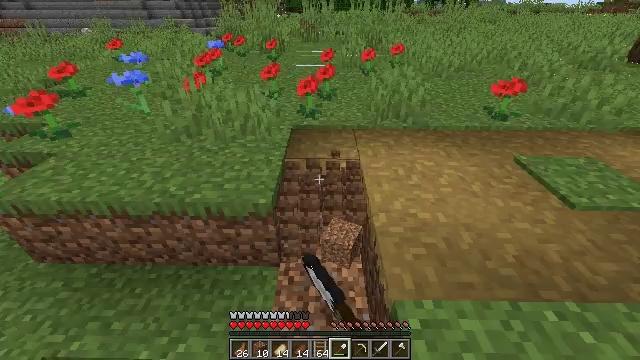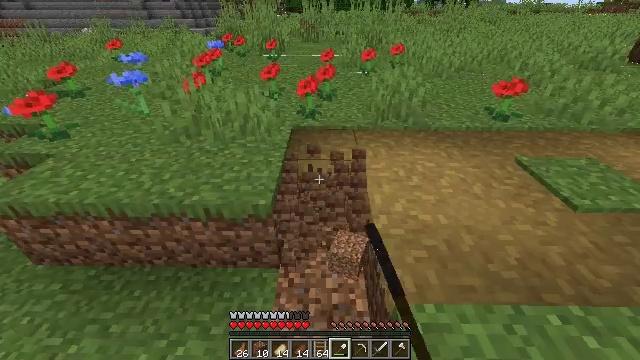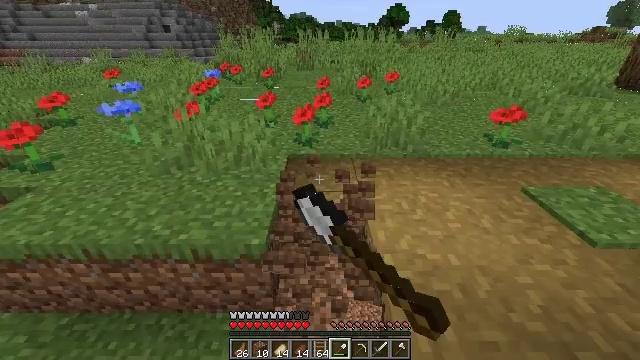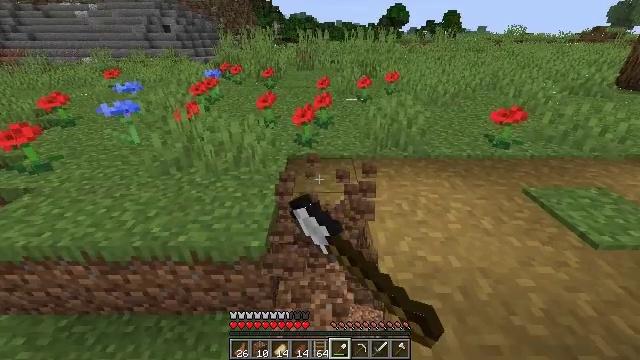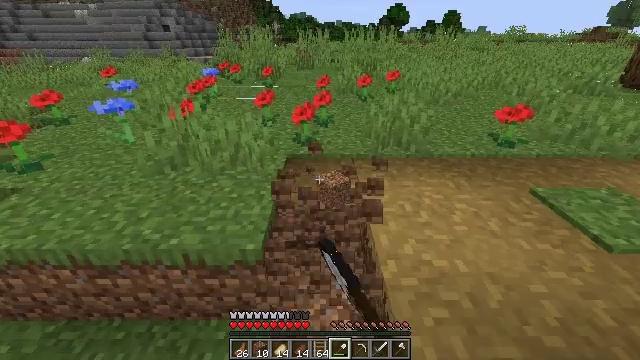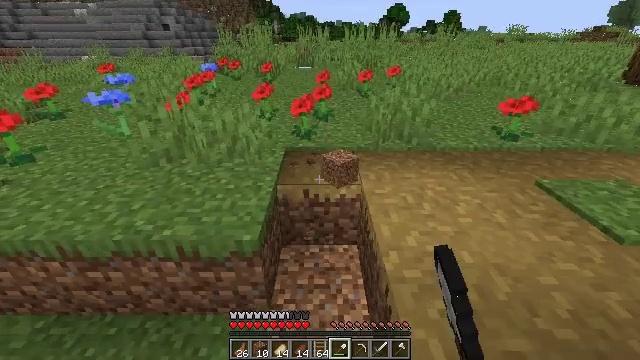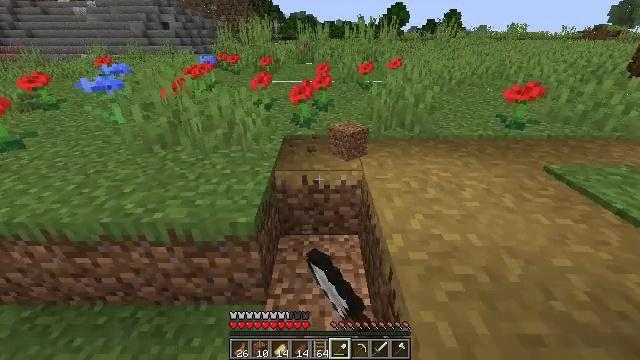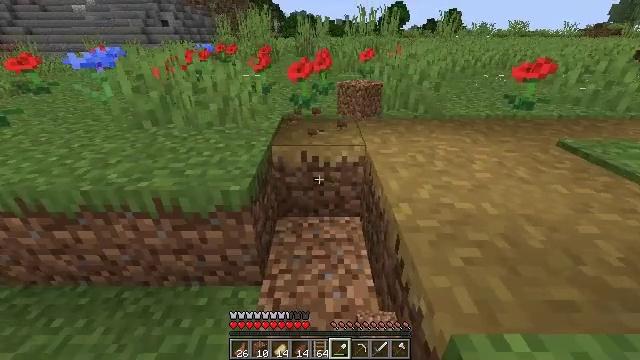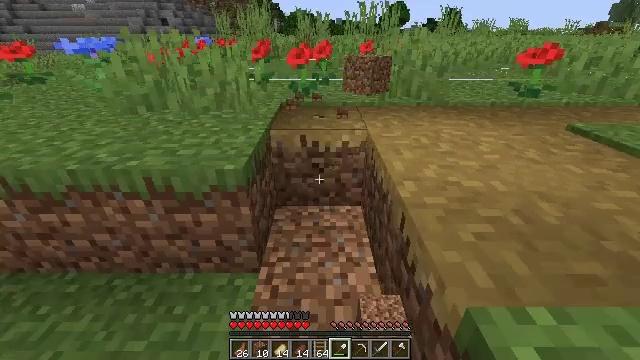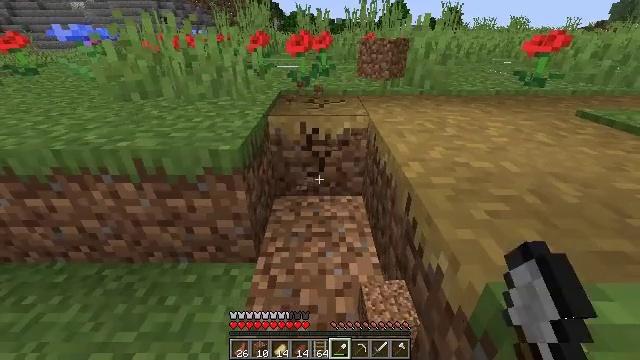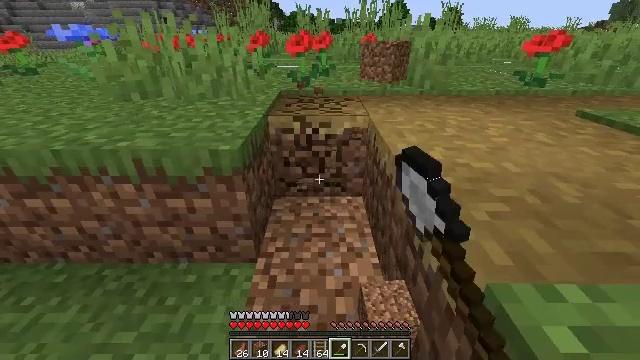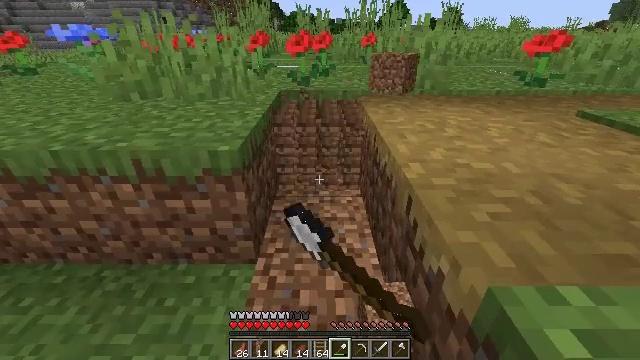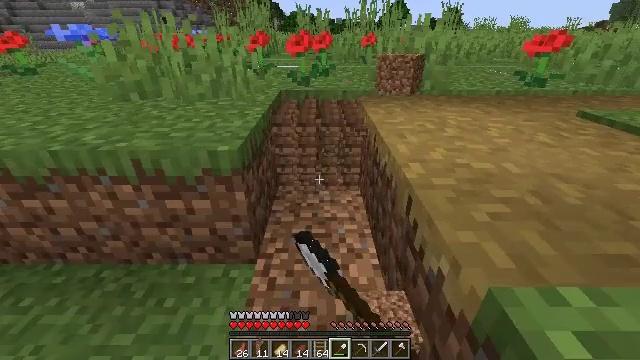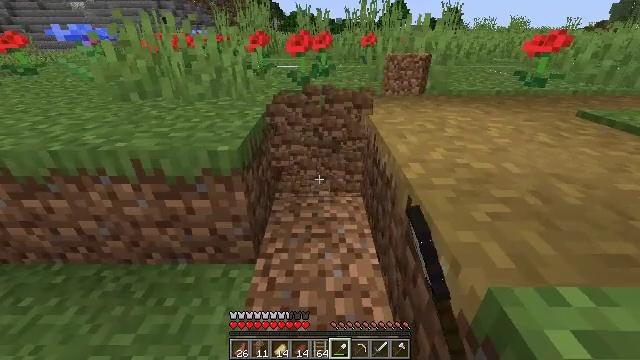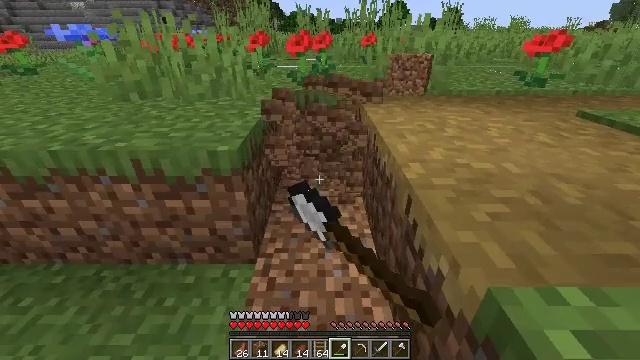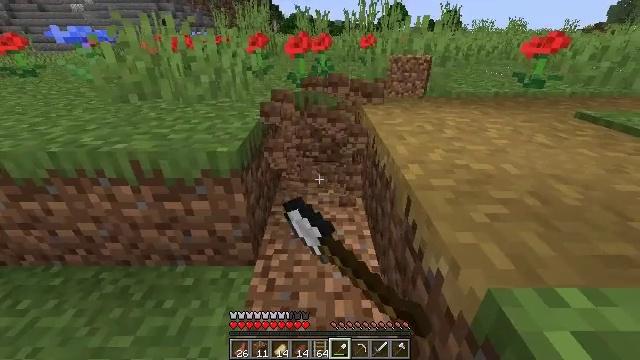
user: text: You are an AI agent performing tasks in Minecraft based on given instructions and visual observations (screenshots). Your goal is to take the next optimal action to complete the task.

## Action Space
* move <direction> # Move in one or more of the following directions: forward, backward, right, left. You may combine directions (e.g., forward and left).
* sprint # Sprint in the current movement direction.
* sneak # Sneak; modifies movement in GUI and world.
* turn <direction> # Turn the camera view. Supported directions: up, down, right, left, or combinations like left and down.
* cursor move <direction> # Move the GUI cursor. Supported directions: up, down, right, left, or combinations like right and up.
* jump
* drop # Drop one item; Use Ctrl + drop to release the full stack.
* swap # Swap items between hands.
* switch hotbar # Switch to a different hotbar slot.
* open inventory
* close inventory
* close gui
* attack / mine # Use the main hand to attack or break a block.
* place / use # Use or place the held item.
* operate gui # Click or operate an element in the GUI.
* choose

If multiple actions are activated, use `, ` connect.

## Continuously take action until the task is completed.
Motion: motion action
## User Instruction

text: Dig the grass path to transform it.
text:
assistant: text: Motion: move forward, attack / mine
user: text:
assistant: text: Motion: move forward, turn up, attack / mine
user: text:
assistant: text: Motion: attack / mine
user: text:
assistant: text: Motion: attack / mine
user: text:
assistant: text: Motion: attack / mine
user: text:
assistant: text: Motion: attack / mine
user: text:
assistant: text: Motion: attack / mine
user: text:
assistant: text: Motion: attack / mine
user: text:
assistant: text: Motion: attack / mine
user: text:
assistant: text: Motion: attack / mine
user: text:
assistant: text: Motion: attack / mine
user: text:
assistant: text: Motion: attack / mine
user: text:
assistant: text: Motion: attack / mine
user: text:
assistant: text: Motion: no_op
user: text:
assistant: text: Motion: no_op
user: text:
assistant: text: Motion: turn right and up
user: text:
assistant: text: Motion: move forward, turn up
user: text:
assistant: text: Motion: move forward
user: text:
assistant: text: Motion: no_op
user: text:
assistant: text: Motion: no_op
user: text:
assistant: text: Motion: turn right
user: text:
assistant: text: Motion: turn right and down
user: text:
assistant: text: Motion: turn right and down
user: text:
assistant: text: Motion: turn right and down
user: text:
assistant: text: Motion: turn right and down
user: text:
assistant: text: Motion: turn right and down
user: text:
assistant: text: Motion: turn right and down
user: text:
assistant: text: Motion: turn right
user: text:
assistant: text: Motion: no_op
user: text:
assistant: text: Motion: no_op